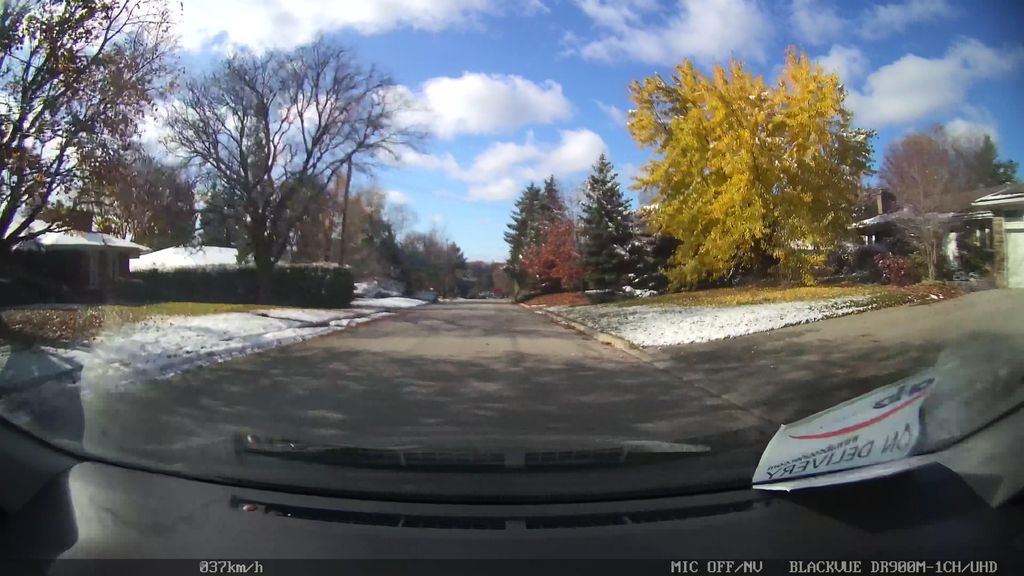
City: toronto